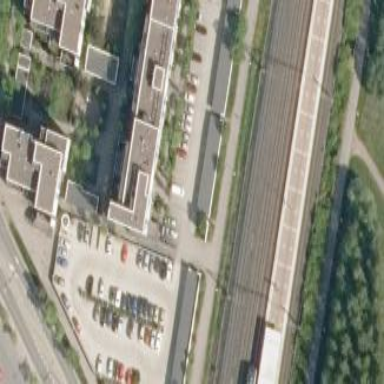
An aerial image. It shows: Parking area designed for park and ride for trains. The surface of the parking area includes space for train services.